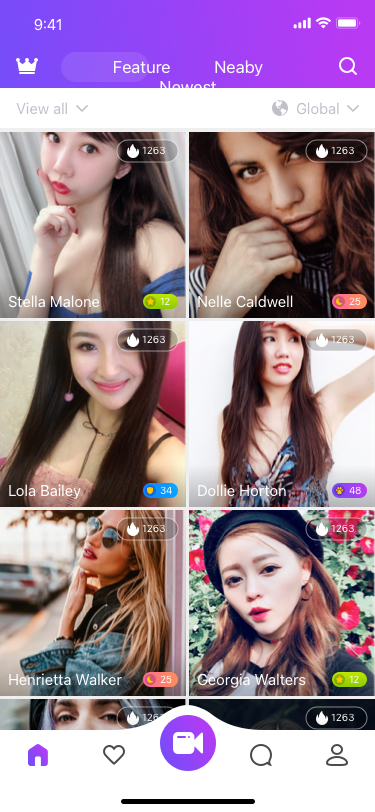
Text in this UI design:
Stella Malone
1263
Lola Bailey
1263
Henrietta Walker
1263
1263
Nelle Caldwell
1263
Dollie Horton
1263
Georgia Walters
1263
1263
View all
Global